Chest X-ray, AP view. Patient: 46 years old, sex M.
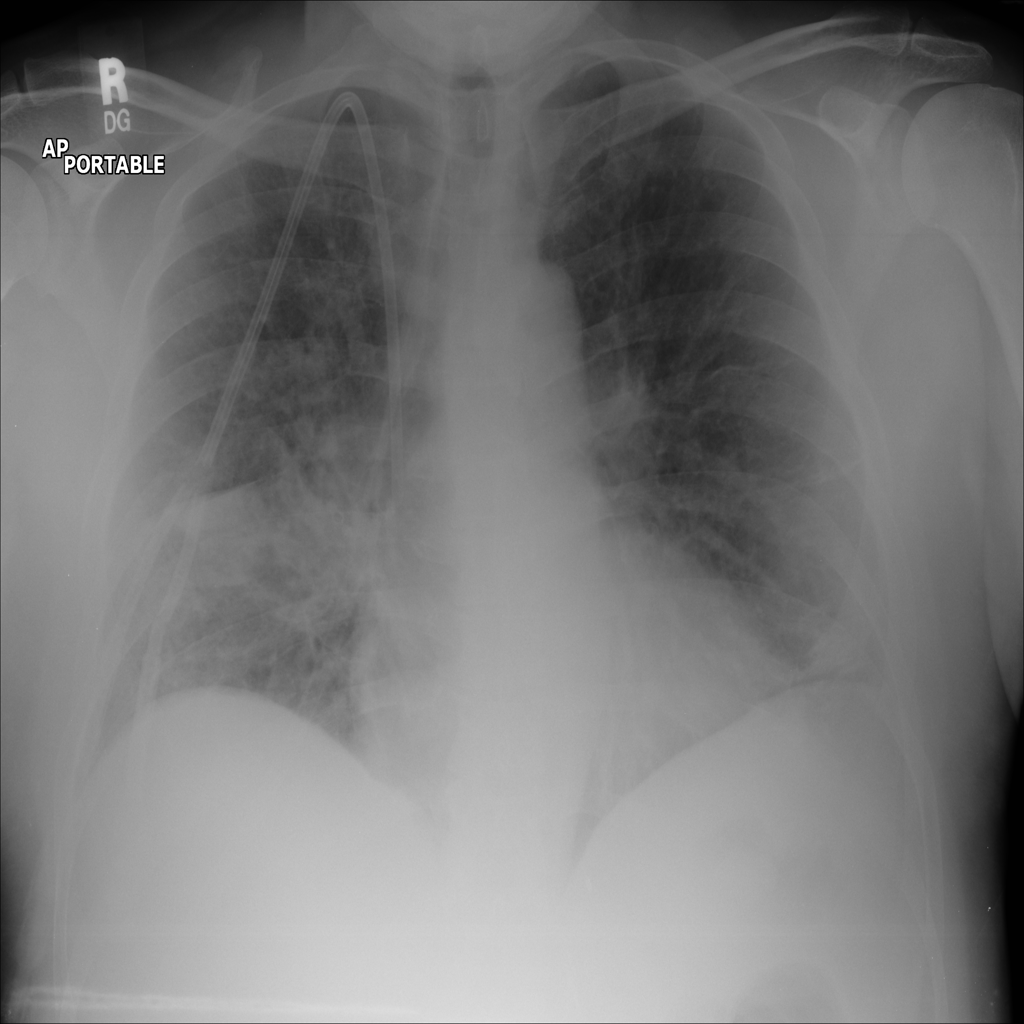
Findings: Edema, Mass, Pneumonia